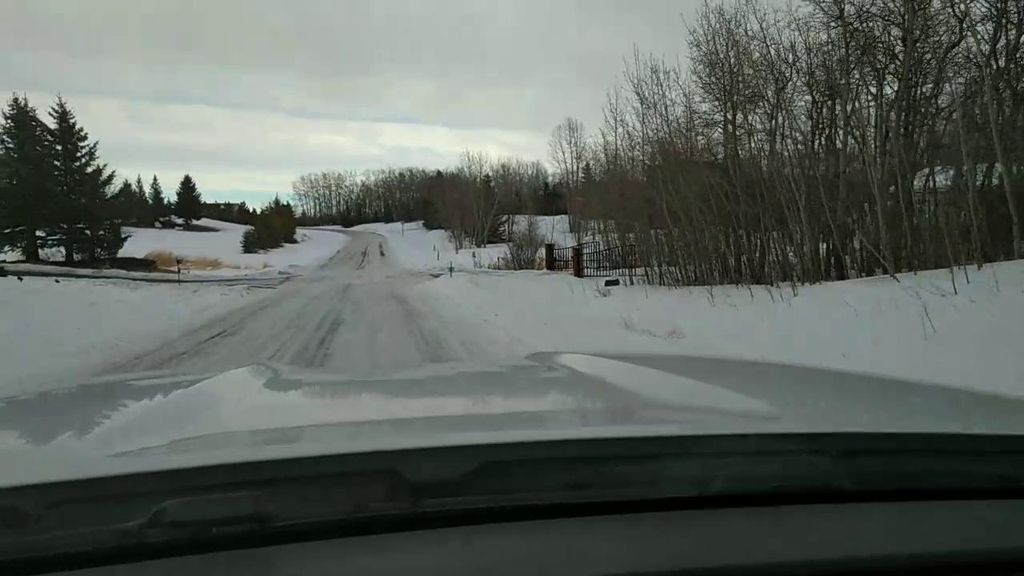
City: calgary